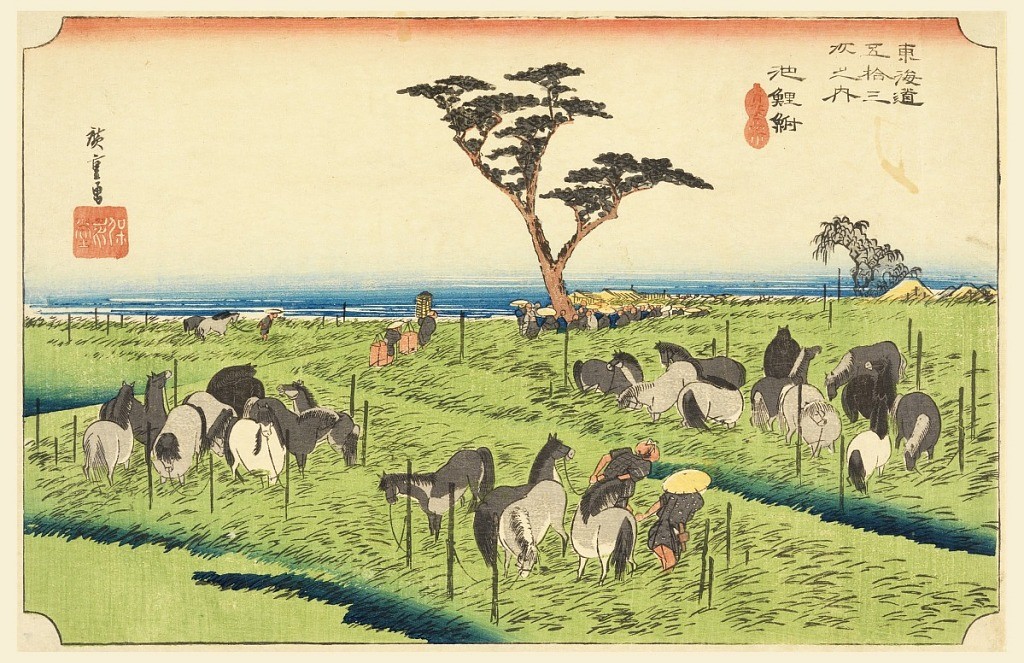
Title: Chiryu, The Horse Fair, in The Fifty-Three Stations of the Tokaido Road (Tokaido Gojusan Tsugi-no Uchi)
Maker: Ando Hiroshige, Japanese, 1797–1858
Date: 1833–34
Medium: Woodblock print (ukiyo-e) on mulberry paper (washi), ink with color
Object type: Print
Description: Groups of horses tethered in tall grass. Upper center, tree with crowd of horse dealers at its foot and some buildings. Apple-green grass.